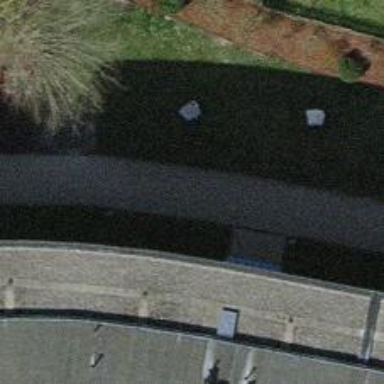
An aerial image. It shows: Path made of paving stones.